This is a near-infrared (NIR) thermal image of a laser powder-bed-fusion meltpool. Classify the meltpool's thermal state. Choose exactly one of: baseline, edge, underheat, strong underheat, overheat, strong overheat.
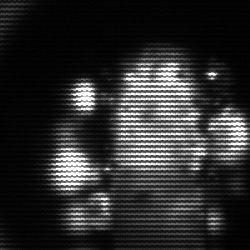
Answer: strong underheat